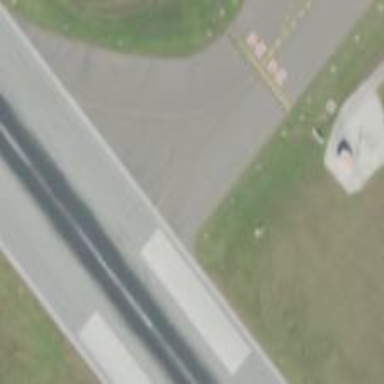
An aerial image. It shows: Image of taxiway at airport.